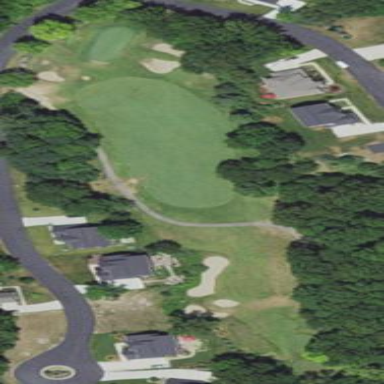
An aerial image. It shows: Rough grassy area used for golf.